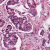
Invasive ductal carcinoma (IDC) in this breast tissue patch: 1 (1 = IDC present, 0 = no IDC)